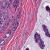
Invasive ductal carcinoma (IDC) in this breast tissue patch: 1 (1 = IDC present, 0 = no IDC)